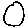
Label: circle